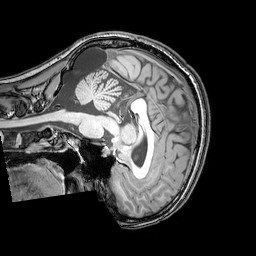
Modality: T1w
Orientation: sagittal
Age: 24
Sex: female
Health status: healthy
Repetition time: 0.081 s
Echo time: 0.037 s